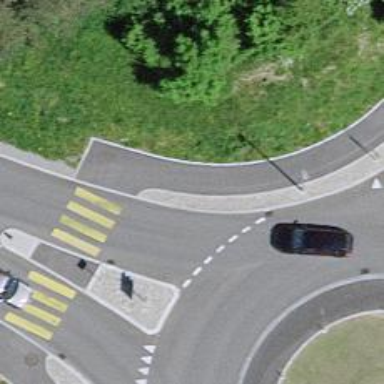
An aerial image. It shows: Advisory cycle lane on secondary road with asphalt surface.